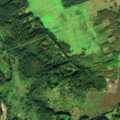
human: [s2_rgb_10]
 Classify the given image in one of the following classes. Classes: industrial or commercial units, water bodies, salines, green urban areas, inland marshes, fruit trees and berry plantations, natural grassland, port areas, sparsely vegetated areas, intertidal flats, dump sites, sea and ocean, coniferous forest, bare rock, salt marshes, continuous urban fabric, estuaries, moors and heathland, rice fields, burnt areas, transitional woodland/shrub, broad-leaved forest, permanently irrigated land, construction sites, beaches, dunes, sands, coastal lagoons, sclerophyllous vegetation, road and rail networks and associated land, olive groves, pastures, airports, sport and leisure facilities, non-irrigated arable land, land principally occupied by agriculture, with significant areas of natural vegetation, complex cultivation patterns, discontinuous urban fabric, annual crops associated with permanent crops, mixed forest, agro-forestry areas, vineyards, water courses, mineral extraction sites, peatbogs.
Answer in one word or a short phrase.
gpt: non-irrigated arable land, land principally occupied by agriculture, with significant areas of natural vegetation, broad-leaved forest, transitional woodland/shrub